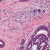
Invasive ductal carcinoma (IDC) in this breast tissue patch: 1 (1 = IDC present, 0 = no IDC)